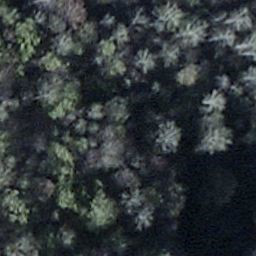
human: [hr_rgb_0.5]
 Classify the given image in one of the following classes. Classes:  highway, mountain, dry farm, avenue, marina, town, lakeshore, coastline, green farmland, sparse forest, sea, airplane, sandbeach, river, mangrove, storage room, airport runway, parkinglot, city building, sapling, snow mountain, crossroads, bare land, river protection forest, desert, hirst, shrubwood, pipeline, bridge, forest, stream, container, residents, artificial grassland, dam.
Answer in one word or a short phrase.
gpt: shrubwood